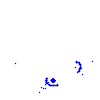
Particle: pion